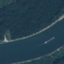
Label: River